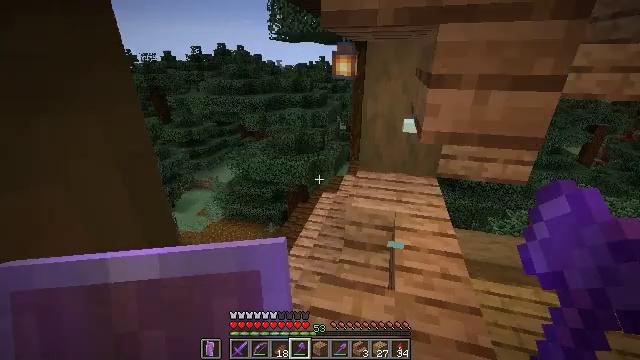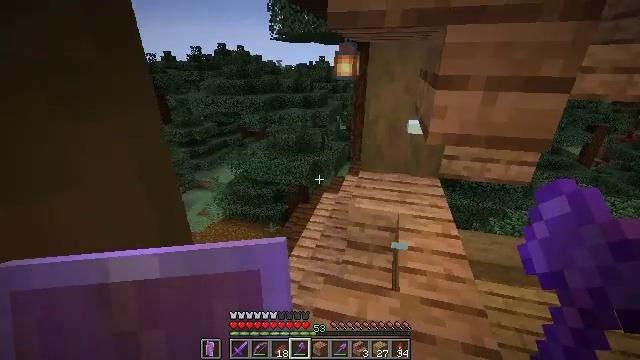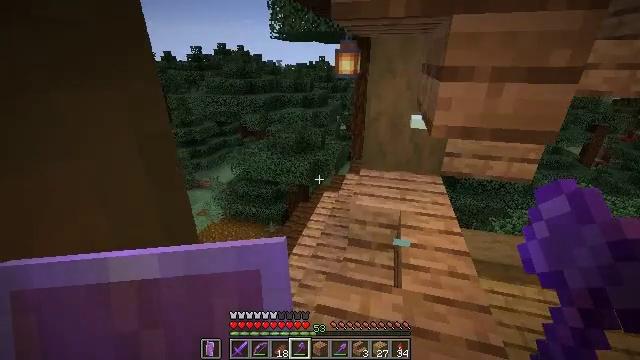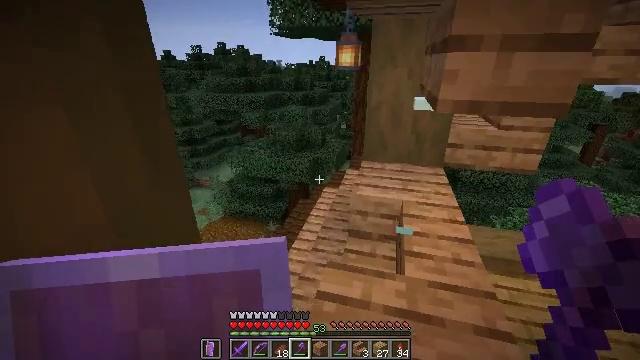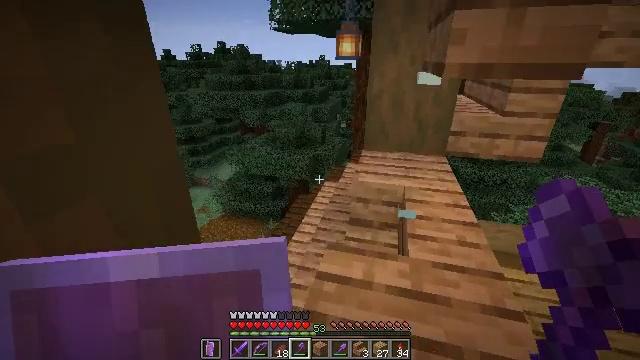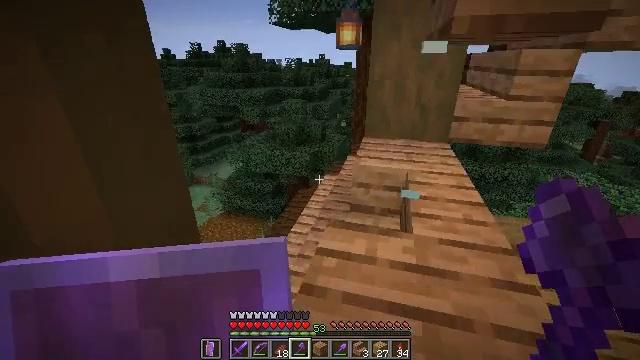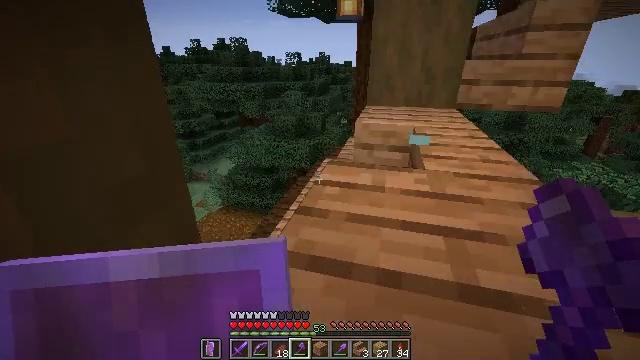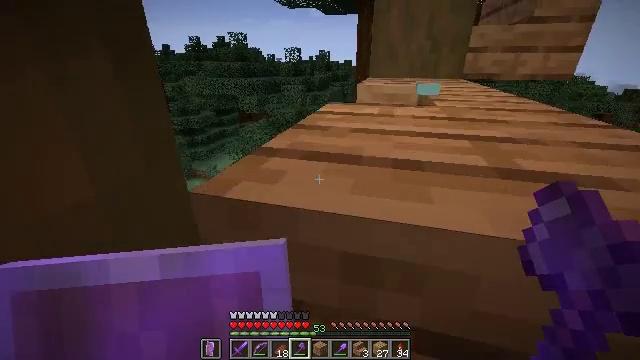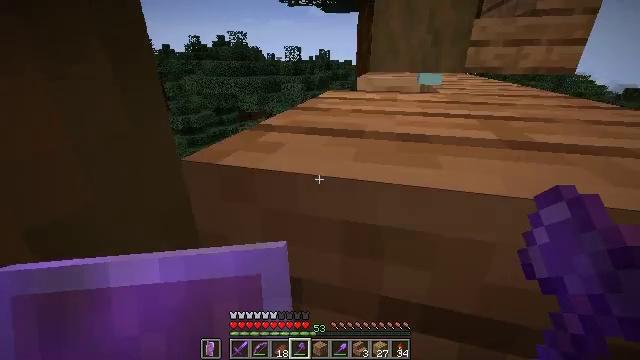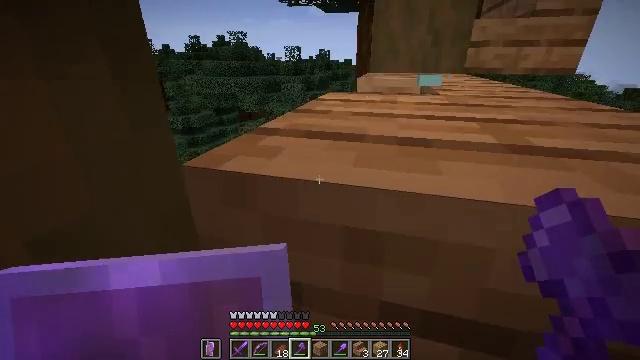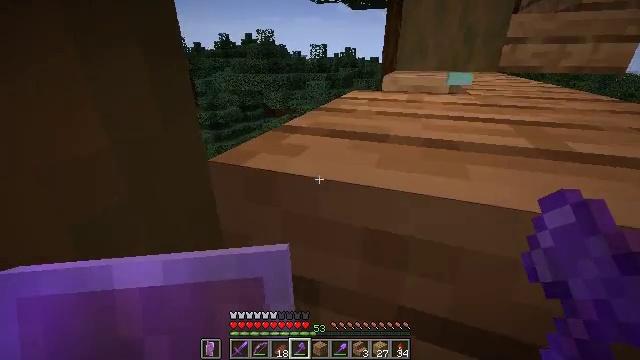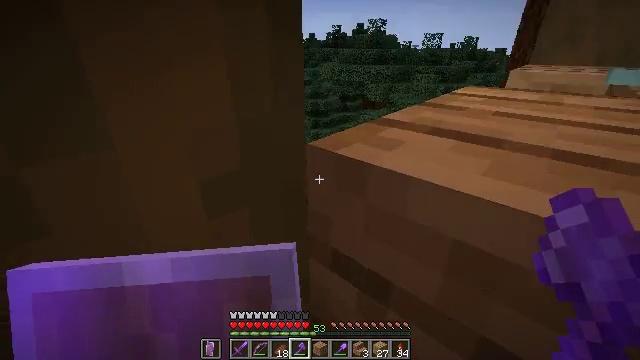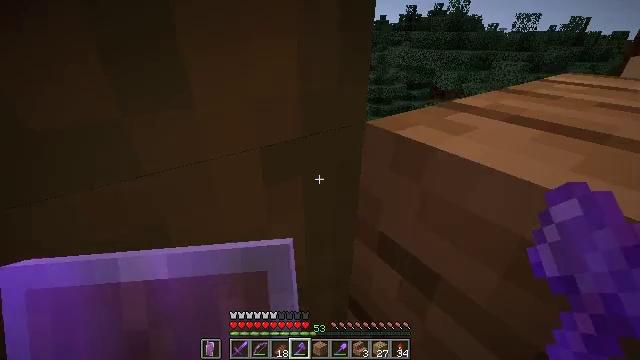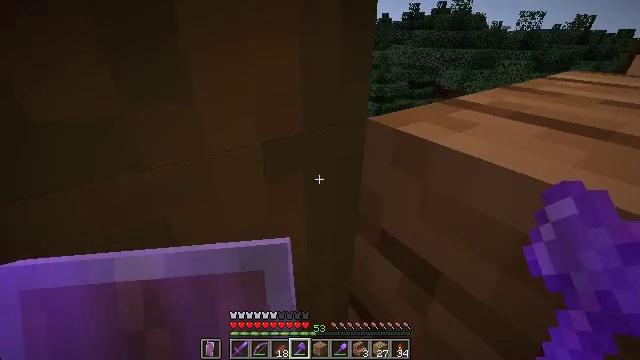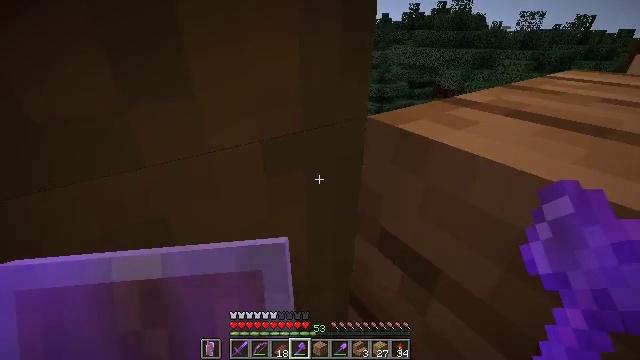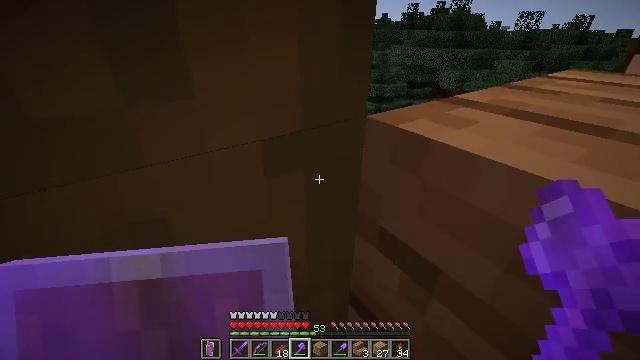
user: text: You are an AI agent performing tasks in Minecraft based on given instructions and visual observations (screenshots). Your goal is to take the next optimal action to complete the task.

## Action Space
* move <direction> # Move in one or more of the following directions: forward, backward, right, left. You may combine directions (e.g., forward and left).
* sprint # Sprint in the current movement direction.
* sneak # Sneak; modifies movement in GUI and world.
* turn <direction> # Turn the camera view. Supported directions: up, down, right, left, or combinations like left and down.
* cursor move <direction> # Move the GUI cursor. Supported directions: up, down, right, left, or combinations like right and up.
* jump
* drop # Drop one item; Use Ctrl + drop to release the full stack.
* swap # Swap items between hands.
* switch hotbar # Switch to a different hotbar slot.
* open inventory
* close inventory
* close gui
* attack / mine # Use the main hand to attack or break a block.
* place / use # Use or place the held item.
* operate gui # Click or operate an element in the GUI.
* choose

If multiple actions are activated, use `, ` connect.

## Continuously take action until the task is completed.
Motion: motion action
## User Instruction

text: Retrieve jungle planks by mining.
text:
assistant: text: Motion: move forward, jump
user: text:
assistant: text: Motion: move forward, jump
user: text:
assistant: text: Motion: move forward, jump
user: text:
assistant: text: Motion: move forward, jump
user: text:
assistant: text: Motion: move forward
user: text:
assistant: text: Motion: move forward
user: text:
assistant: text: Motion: move forward
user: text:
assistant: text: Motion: move forward
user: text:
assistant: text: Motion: move forward
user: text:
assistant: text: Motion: move forward, turn left
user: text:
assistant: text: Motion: turn left and down
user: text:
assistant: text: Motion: turn left and down
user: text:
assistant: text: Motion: no_op
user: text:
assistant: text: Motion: no_op
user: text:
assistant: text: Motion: no_op
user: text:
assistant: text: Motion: no_op
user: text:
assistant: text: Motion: no_op
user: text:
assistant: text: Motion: turn left and down
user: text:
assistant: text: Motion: turn left
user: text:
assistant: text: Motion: turn left
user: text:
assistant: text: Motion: turn left
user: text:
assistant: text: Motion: no_op
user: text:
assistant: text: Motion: no_op
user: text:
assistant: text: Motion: turn left and down
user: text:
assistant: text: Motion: turn down
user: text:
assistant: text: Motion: turn down
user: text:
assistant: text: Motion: no_op
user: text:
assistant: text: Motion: turn right and down
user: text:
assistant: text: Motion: turn right and up
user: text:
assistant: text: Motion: turn right and up